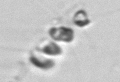
Label: Chaetoceros_socialis